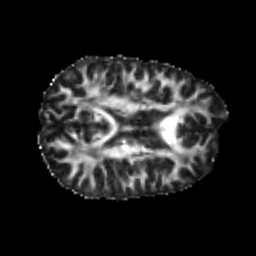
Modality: FA
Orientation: axial
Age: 22
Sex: male
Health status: healthy
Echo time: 0.074 s